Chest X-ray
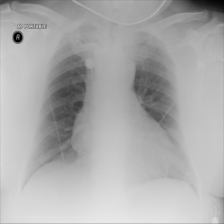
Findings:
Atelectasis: negative
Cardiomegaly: negative
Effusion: negative
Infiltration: negative
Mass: negative
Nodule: negative
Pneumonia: negative
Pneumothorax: negative
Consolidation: negative
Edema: negative
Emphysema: negative
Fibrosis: negative
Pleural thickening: negative
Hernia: negative